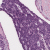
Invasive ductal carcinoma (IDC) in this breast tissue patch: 0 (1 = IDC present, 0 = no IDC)